Question: Currently I am developing image processing project and I'm using javacv to develop image processing components. I was able to extract some interesting parts of a image and now I need to read the x and y coordinates of those objects.
This is the image that I haveextracted

And I need to identify those objects and draw square around those objects. I went through some tutorials and try to identify objects using following code.
'''
IplImage img="sourceimage";
CvSize sz = cvSize(img.width(), img.height());
IplImage gry=cvCreateImage(sz, img.depth(), 1);
cvCvtColor(img, gry, CV_BGR2GRAY);
cvThreshold(gry, gry, 200, 250, CV_THRESH_BINARY);
CvMemStorage mem = CvMemStorage.create();
CvSeq contours = new CvSeq();
CvSeq ptr = new CvSeq();
cvFindContours(gry, mem, contours, Loader.sizeof(CvContour.class) , CV_RETR_CCOMP, CV_CHAIN_APPROX_SIMPLE, cvPoint(0,0));
CvRect boundbox;
for (ptr = contours; ptr != null; ptr = ptr.h_next()) {
boundbox = cvBoundingRect(ptr, 0);
if(boundbox.height()>10||boundbox.height()>10){
cvRectangle( gry, cvPoint( boundbox.x(), boundbox.y() ), cvPoint( boundbox.x() + boundbox.width(), boundbox.y() + boundbox.height()),CvScalar.BLUE, 0, 0, 0 );
System.out.println(boundbox.x()+", "+boundbox.y());
}
}
cvShowImage("contures", gry);
cvWaitKey(0);
'''
But it doesn't draw as rectangle around the objects. I would like to know whether I can use cvFindContours method to identify those objects ? Please can some one explain how to archive my objective using javacv/opencv?
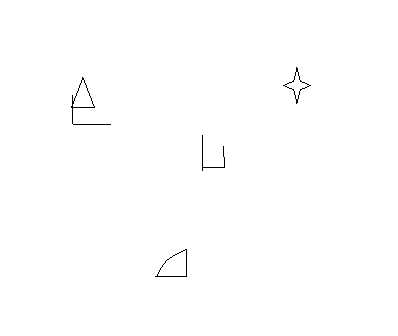
Answer: Try to go through following code and it will give answer for your question.
'''
IplImage img=cvLoadImage("pathtosourceimage");
CvSize cvSize = cvSize(img.width(), img.height());
IplImage gry=cvCreateImage(cvSize, img.depth(), 1);
cvCvtColor(img, gry, CV_BGR2GRAY);
cvThreshold(gry, gry, 200, 255, CV_THRESH_BINARY);
cvAdaptiveThreshold(gry, gry, 255, CV_ADAPTIVE_THRESH_MEAN_C, CV_THRESH_BINARY_INV, 11, 5);
CvMemStorage storage = CvMemStorage.create();
CvSeq contours = new CvContour(null);
int noOfContors = cvFindContours(gry, storage, contours, Loader.sizeof(CvContour.class), CV_RETR_CCOMP, CV_CHAIN_APPROX_NONE, new CvPoint(0,0));
CvSeq ptr = new CvSeq();
int count =1;
CvPoint p1 = new CvPoint(0,0),p2 = new CvPoint(0,0);
for (ptr = contours; ptr != null; ptr = ptr.h_next()) {
CvScalar color = CvScalar.BLUE;
CvRect sq = cvBoundingRect(ptr, 0);
System.out.println("Contour No ="+count);
System.out.println("X ="+ sq.x()+" Y="+ sq.y());
System.out.println("Height ="+sq.height()+" Width ="+sq.width());
System.out.println("");
p1.x(sq.x());
p2.x(sq.x()+sq.width());
p1.y(sq.y());
p2.y(sq.y()+sq.height());
cvRectangle(img, p1,p2, CV_RGB(255, 0, 0), 2, 8, 0);
cvDrawContours(img, ptr, color, CV_RGB(0,0,0), -1, CV_FILLED, 8, cvPoint(0,0));
count++;
}
cvShowImage("contures",img);
cvWaitKey(0);
'''
This is the output that I got for your given image.